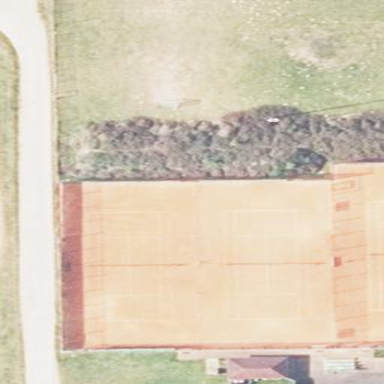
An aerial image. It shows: Tennis court on the leisure land pitch.